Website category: sports
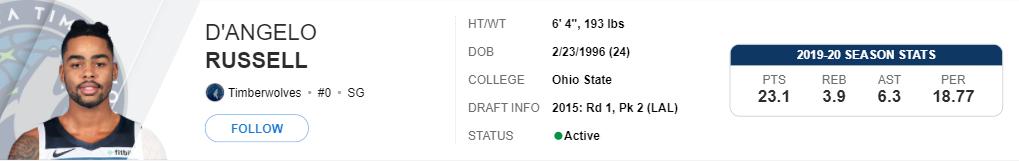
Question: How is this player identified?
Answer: D'Angelo Russell

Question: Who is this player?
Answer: D'Angelo Russell

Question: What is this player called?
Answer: D'Angelo Russell

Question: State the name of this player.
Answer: D'Angelo Russell

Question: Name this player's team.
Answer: Timberwolves

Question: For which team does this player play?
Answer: Timberwolves

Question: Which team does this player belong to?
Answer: Timberwolves

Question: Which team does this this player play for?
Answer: Timberwolves

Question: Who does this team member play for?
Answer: Timberwolves

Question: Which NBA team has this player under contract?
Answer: Timberwolves

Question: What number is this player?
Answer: #0

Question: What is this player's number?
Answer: #0

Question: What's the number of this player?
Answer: #0

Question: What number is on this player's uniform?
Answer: #0

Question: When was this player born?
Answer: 2/23/1996

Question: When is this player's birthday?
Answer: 2/23/1996

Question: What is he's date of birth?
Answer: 2/23/1996

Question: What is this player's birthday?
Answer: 2/23/1996

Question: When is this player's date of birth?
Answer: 2/23/1996

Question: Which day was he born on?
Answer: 2/23/1996

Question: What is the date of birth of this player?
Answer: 2/23/1996

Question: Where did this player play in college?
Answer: Ohio State

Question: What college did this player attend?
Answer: Ohio State

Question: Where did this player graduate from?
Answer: Ohio State

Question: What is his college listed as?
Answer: Ohio State

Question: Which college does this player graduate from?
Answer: Ohio State

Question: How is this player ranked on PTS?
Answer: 23.1

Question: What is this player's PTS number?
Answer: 23.1

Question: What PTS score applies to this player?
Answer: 23.1

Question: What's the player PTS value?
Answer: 23.1

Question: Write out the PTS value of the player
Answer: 23.1

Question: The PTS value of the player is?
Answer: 23.1

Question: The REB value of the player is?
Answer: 3.9

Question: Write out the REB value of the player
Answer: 3.9

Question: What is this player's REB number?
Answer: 3.9

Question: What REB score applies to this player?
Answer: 3.9

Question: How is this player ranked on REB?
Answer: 3.9

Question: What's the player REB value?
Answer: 3.9

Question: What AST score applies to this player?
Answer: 6.3

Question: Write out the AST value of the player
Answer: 6.3

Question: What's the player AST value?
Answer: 6.3

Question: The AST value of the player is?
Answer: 6.3

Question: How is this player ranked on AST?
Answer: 6.3

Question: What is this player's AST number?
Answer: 6.3

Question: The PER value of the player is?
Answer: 18.77

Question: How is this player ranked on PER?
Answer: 18.77

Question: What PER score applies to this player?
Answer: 18.77

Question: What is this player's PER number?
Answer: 18.77

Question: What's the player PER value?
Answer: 18.77

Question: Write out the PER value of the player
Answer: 18.77

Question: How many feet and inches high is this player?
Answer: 6' 4"

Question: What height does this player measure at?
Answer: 6' 4"

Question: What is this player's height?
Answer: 6' 4"

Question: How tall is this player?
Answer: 6' 4"

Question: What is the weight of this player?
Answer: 193 lbs

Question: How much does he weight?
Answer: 193 lbs

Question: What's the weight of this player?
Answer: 193 lbs

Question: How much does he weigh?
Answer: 193 lbs

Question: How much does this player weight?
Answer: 193 lbs